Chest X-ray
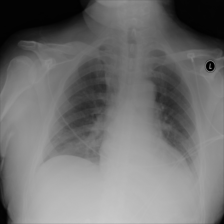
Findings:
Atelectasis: positive
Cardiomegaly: negative
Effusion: negative
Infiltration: negative
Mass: negative
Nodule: negative
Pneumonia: negative
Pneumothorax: negative
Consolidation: negative
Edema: negative
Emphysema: negative
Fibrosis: negative
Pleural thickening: negative
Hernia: negative